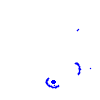
Particle: electron